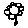
Label: flower